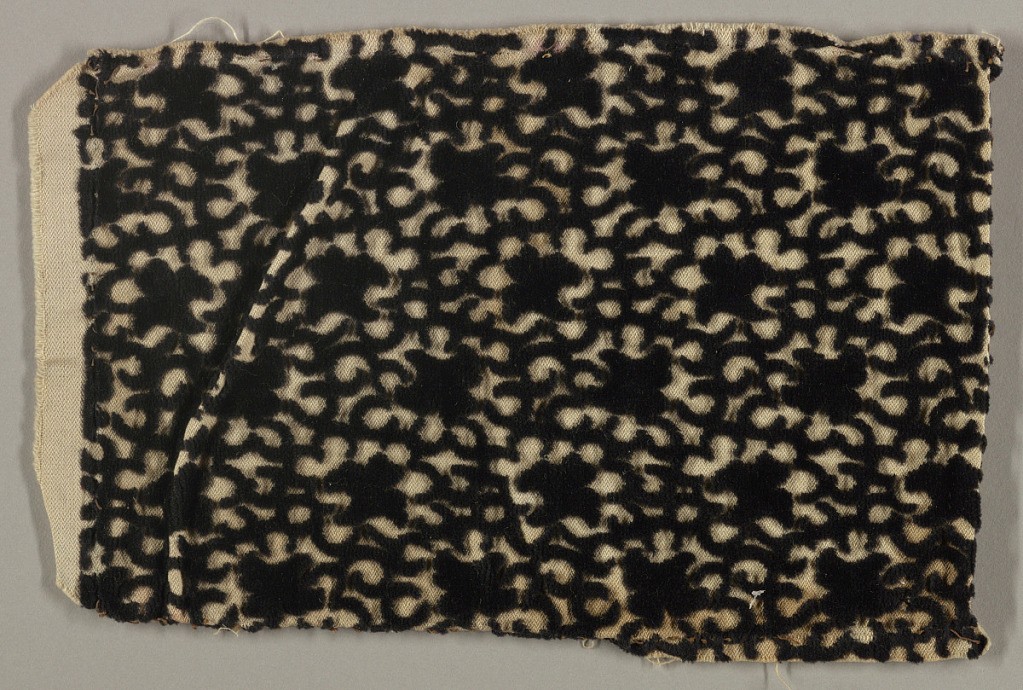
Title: Fragments
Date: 19th century
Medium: silk, cotton, velvet
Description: Rectangular table-mat formed by 32 small rectangular patches joined by hand in regular rows.  Various striped of floral silk and/or cotton voided cut velvets on variously patterned cloth grounds of contrasting color.  Variety of colors, with black dominating.